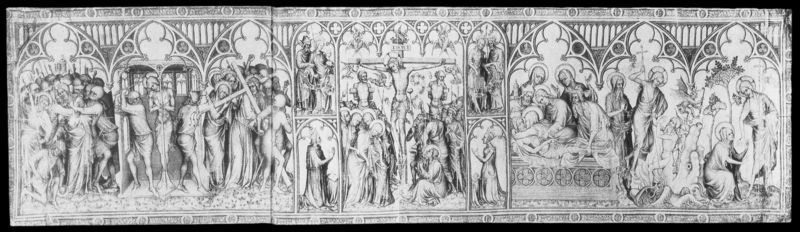
Titel: Parament von Narbonne, Sieben Szenen der Passion Christi
Künstler: Jean d´Orléons
Institution: Paris, Musée du Louvre
Schlagwörter: baum, weiß, bäume, frauen, menschen, schwarz, zeichnung, johannes, trauer, gotik, bogen, breitformat, arches, church, crowd, crown, people, religious, old, schmal, bett, palme, bögen, kreuz, schwarz-weiß, gefangennahme, bleistift, beten, gebet, altar, litografie, sad, spitzbogen, christus, jesus, kreuzigung, hölle, greek, naked, roman, tree, gärtner, death, drawing, maria, beweinung, szenen, christentum, grablegung, cross, auferstehung, altarbild, dead, crucifixion, history, dreipass, retabel, pencil, martyrium, geburt christi, christ, passion, judas, kreuzweg, christian, bibelszenen, geisselung, relief, saints, kneeling, pray, praying, vault, grave, altarpiece, easter, halo, holy, blood, stations, kneel, justice, inri, kingdom, religous, panels, bleisift, crucifixtion, krieuz, christiam, warli